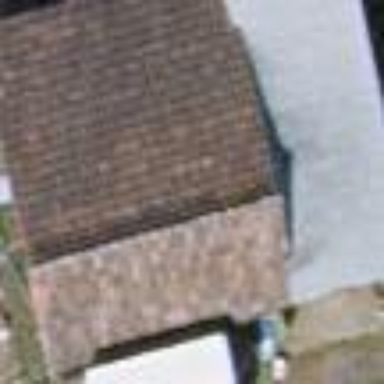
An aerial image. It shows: Shed.